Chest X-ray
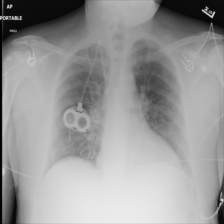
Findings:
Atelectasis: negative
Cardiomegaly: negative
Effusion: negative
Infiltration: negative
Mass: negative
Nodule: negative
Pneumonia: negative
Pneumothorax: negative
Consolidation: negative
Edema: negative
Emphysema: negative
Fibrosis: negative
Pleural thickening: negative
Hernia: negative